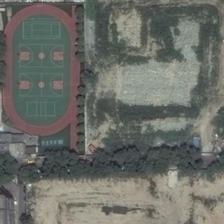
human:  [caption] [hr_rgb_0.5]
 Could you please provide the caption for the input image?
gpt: a playground with two basketball fields in it is near two bare ground surrounded by some green trees .

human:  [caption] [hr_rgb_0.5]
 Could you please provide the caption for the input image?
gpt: a playground with two basketball fields and a tennis court in it is next to a large open space .

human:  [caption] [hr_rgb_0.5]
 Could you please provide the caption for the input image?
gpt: the playground is sited near a large open sapce .

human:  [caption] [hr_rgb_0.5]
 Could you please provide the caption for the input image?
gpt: several buildings and almost bare ground are around a playground with two basketball fields .

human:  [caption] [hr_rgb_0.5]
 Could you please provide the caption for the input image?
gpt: several buildings and almost bare ground are around a playground with two basketball fields .